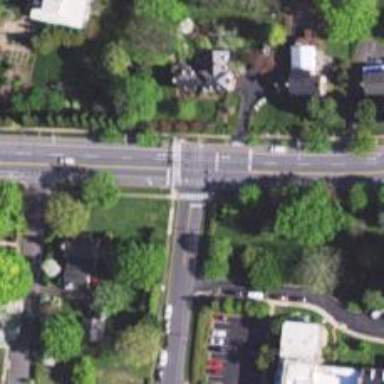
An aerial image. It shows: Crossing on the road.